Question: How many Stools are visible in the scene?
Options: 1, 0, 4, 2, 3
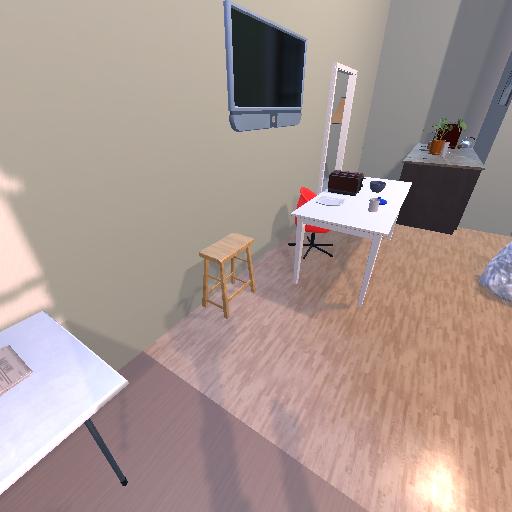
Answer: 1